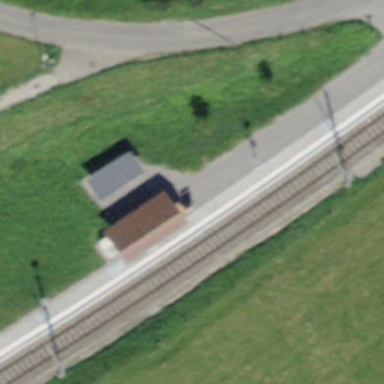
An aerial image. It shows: Platform for public transport and railway services.